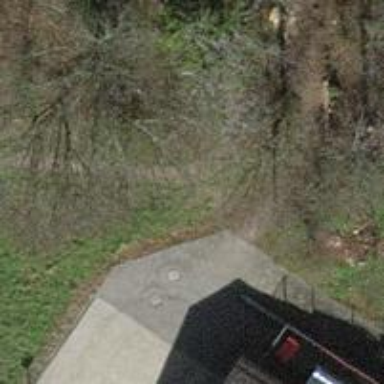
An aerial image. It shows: Set of steps on the road.